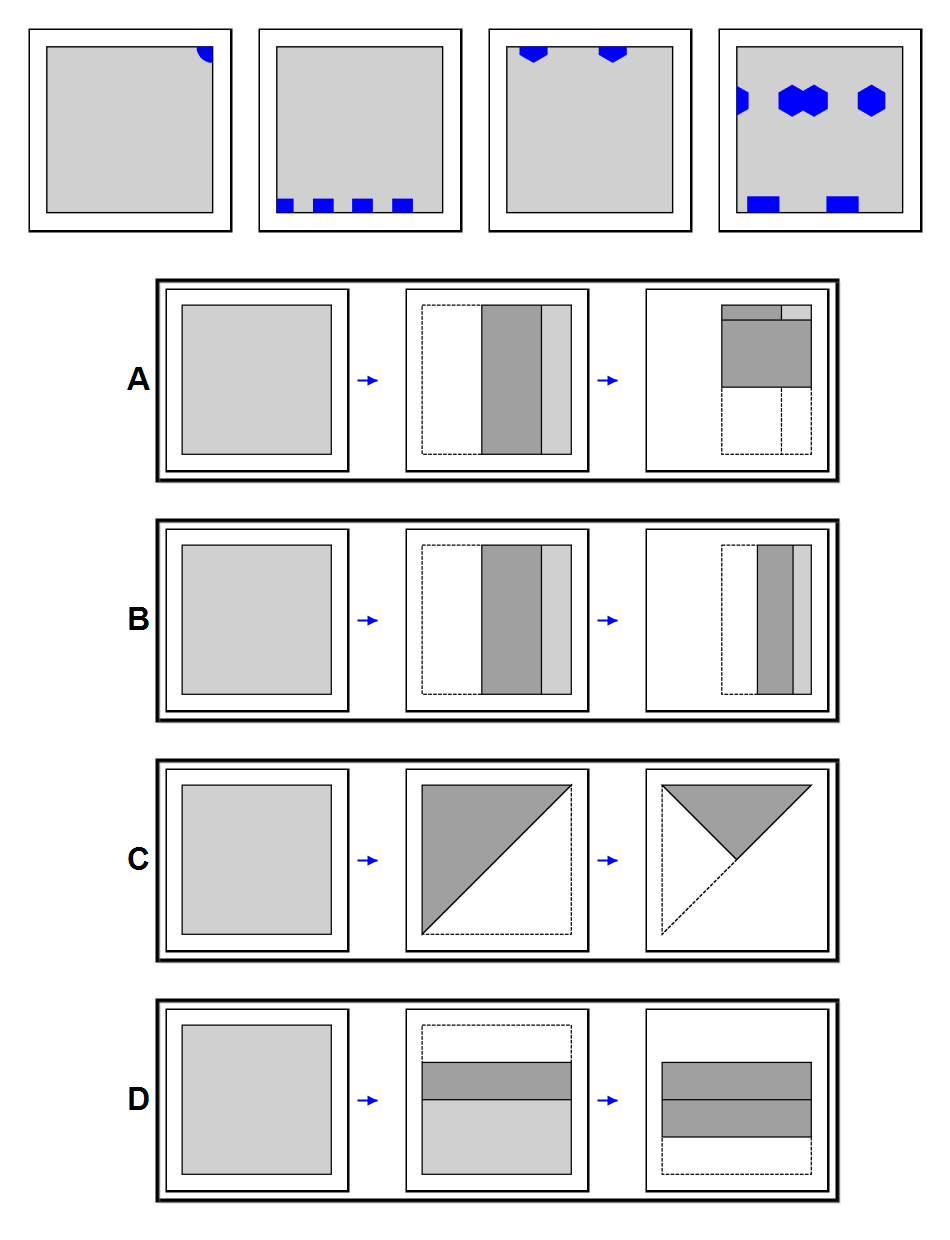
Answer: B